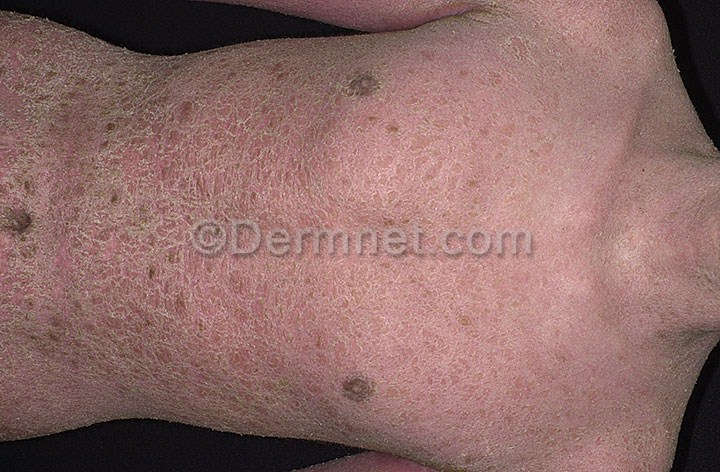
Disease: Psoriasis pictures Lichen Planus and related diseases